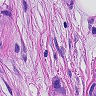
Metastatic tissue present: yes